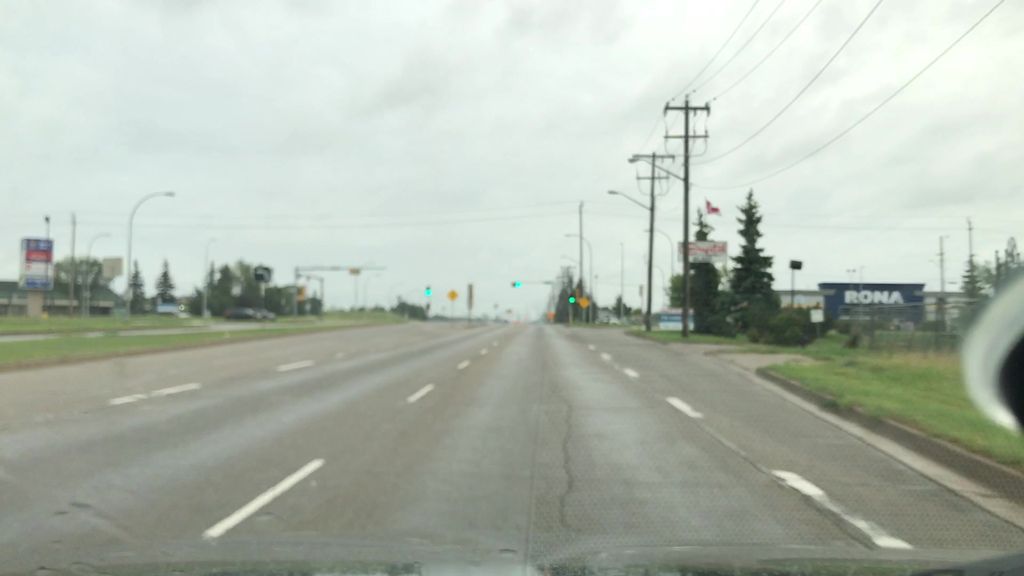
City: edmonton